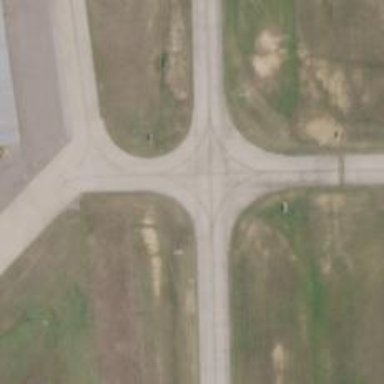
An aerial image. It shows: View of taxiway at the airport.